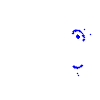
Particle: pion